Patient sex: M
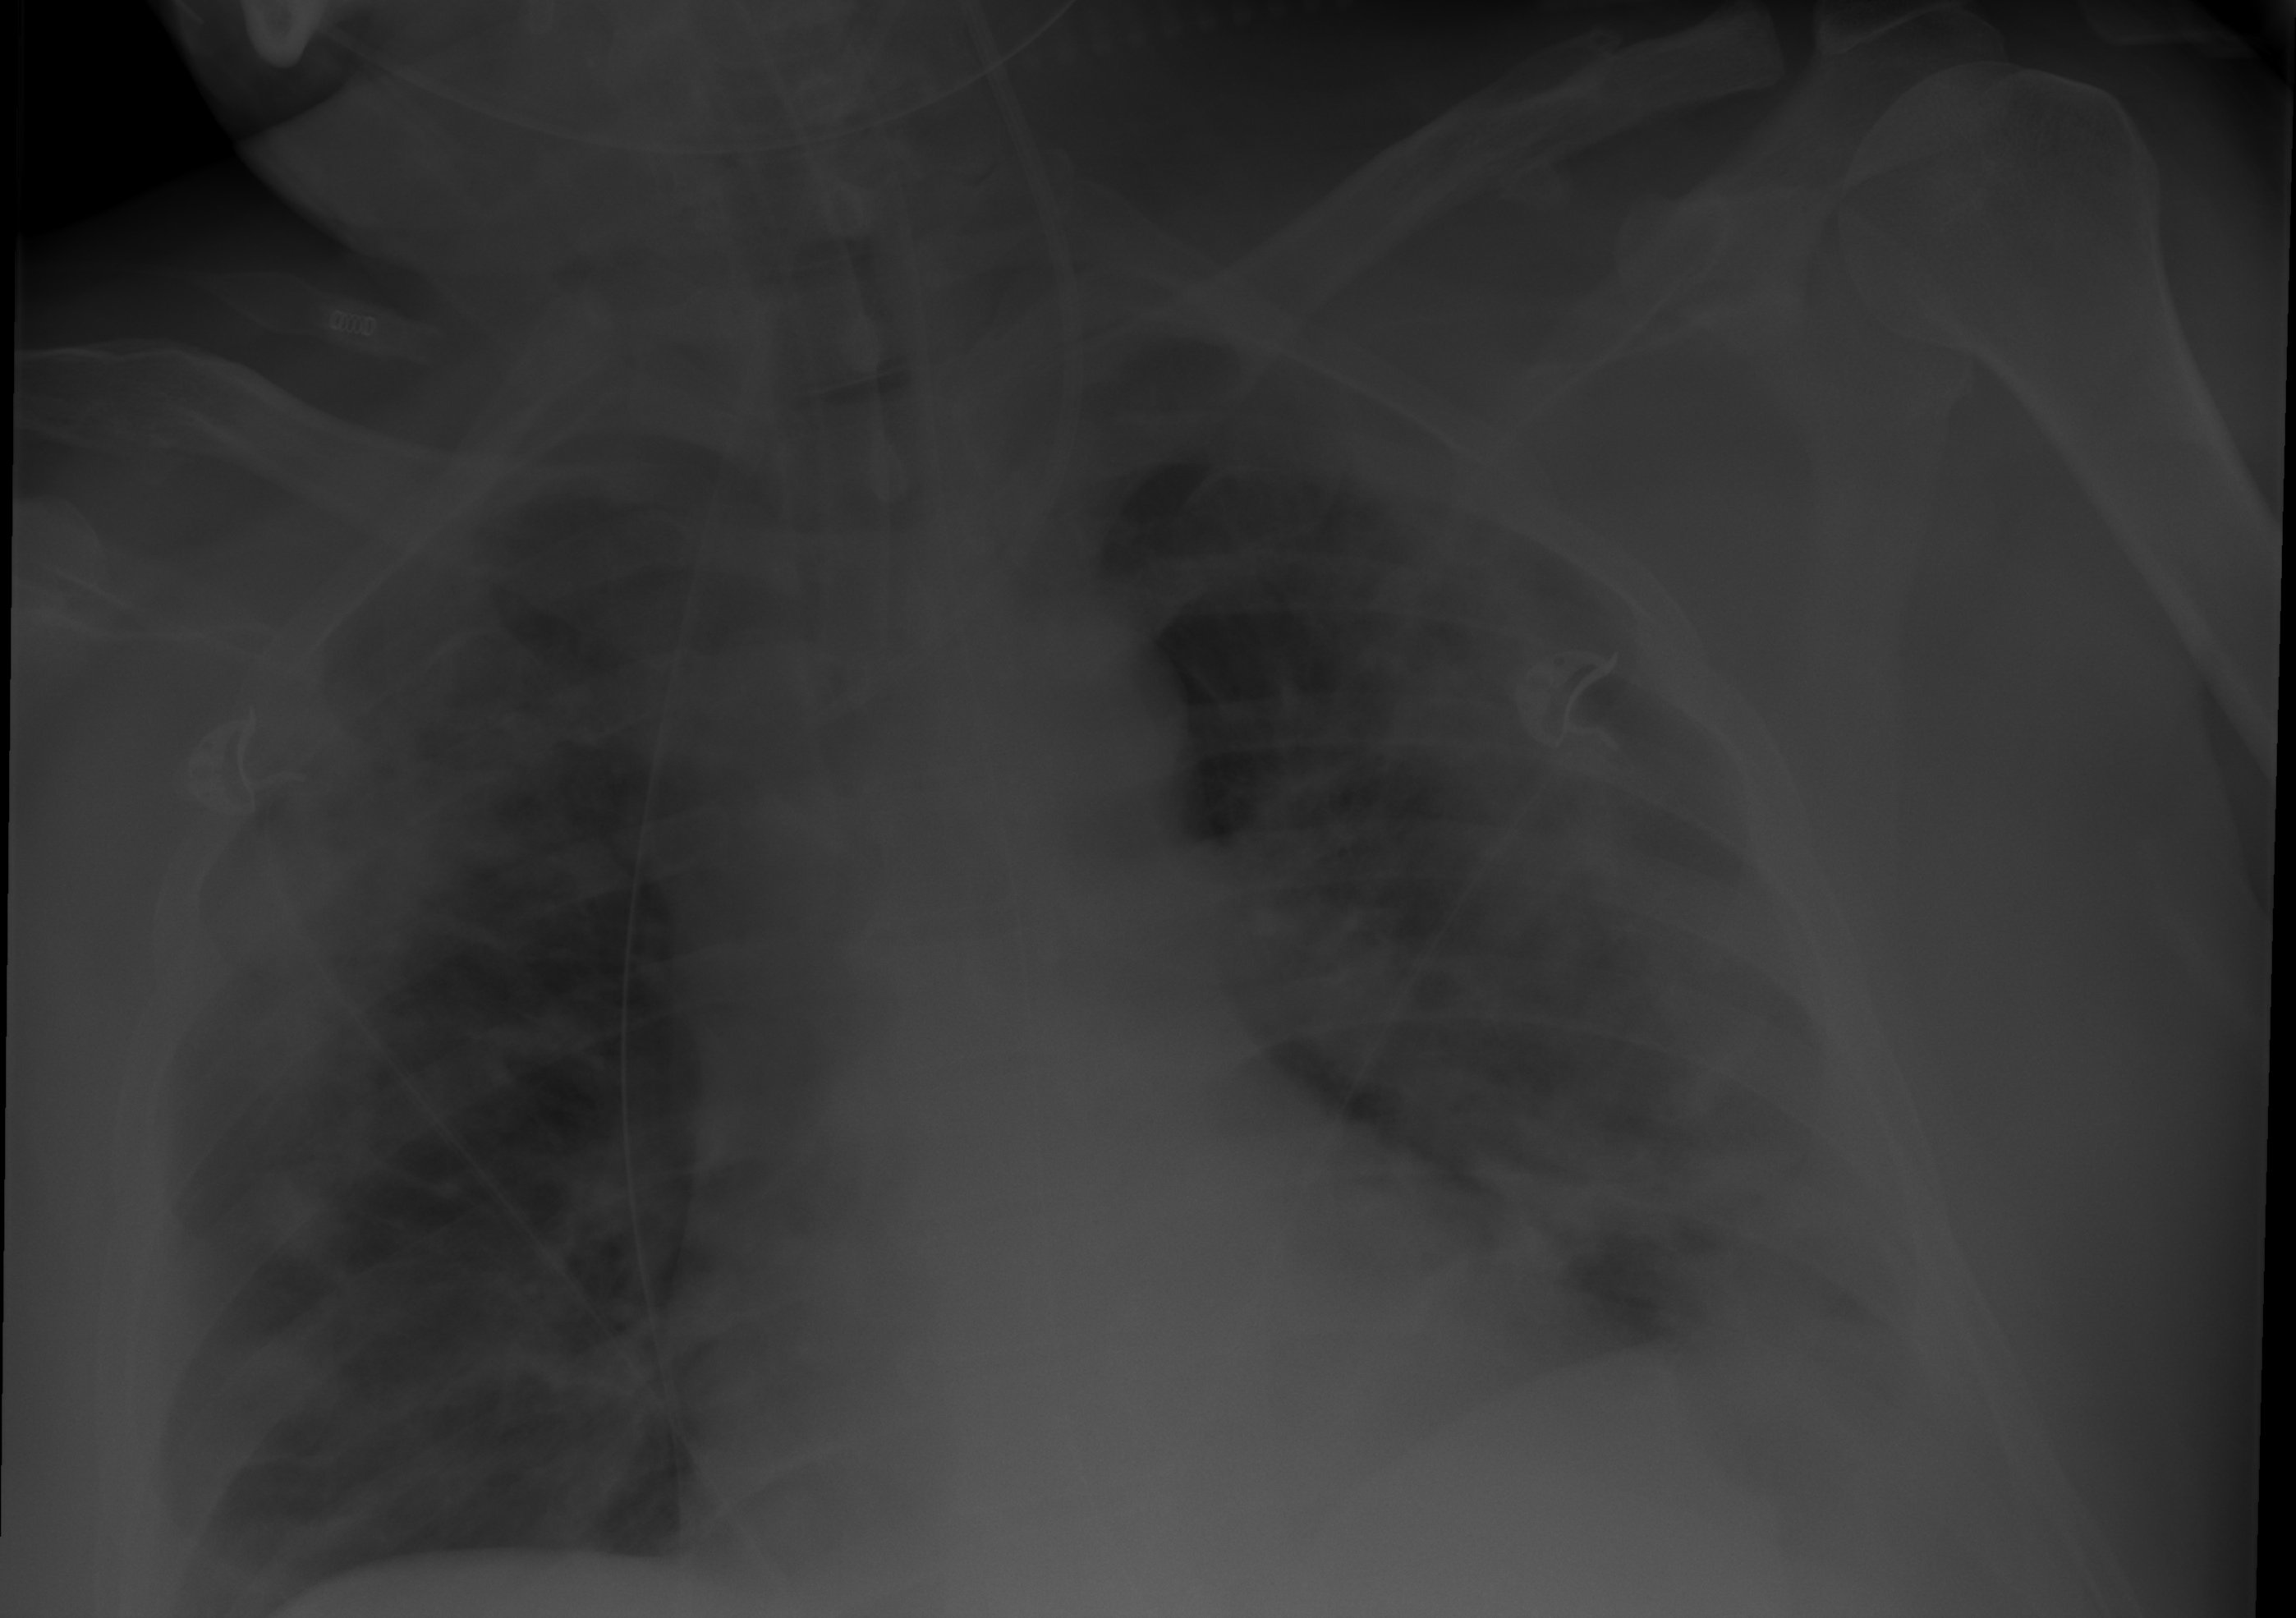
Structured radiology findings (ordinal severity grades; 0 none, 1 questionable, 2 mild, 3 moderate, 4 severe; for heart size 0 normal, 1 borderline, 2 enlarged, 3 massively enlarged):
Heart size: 0
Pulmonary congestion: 0
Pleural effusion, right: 0
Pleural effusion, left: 0
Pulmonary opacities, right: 2
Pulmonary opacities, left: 2
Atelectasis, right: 2
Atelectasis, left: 2